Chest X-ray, PA view. Patient: 29 years old, sex F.
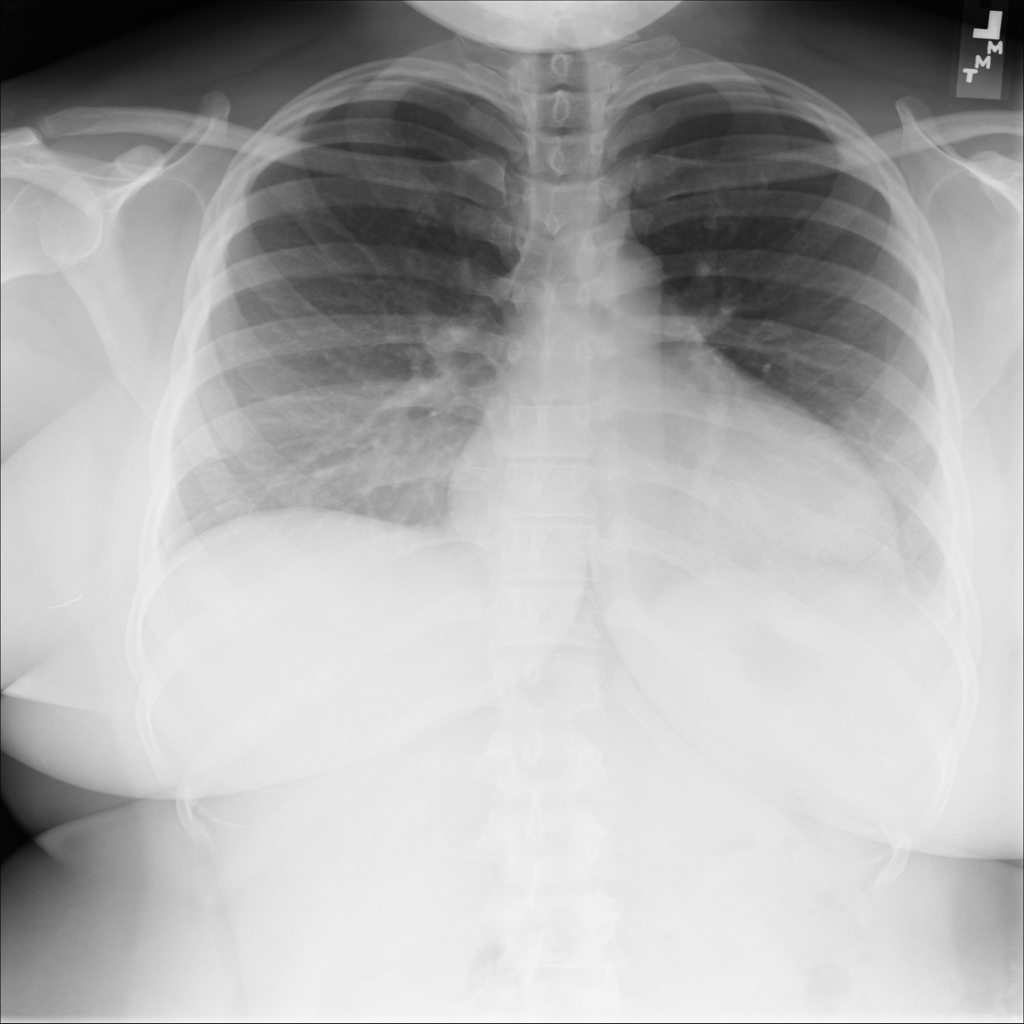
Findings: No Finding